Question:
How do I rectify it in the same code??
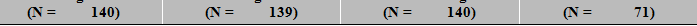
Answer: This is actually 'working as designed' for PROC SQL SELECT INTO. While all of the other answers are, in some ways, correct, this is a special case as opposed to normal macro variables, such as
'''
%let var= 5 ;
%put [&var];
'''
where that will return just
> [5]
while this is not doing that. That is a behavior of 'PROC SQL SELECT INTO', and is intentional.
These two statements:
'''
proc sql;
select name into :name from sashelp.class where name='Alfred';
select name into :shortname separated by ' ' from sashelp.class where name='Alfred';
quit;
%put '&name' '&shortname';
'''
are non-identical. 'separated by ' '' (or any other separated by) will always trim automatically unless 'notrim' is included, and if you have 9.3 or newer, you have a new option, 'trimmed', which you can use if you intend to select a single variable. I think this behavior was introduced in 9.2 (the non-trimming of select into without a separated by, by default).
If you are only selecting a single value, adding 'separated by ' '' will have no impact on your result other than to cause the trimming to occur.